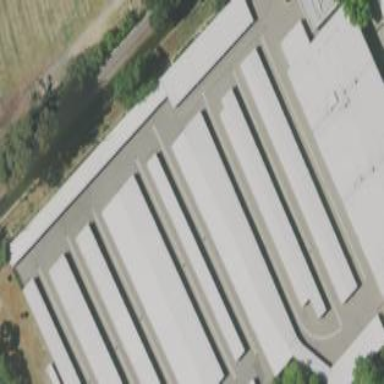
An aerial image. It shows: Warehouse building used for storage rental.